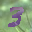
Label: 3